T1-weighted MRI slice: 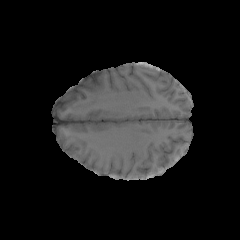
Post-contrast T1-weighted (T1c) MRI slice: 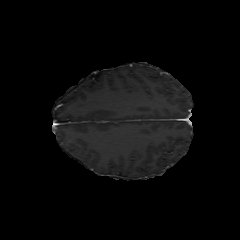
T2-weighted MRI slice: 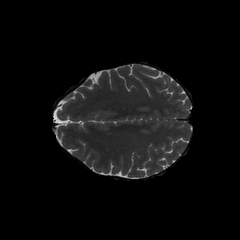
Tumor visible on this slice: no